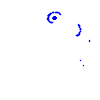
Particle: kaon